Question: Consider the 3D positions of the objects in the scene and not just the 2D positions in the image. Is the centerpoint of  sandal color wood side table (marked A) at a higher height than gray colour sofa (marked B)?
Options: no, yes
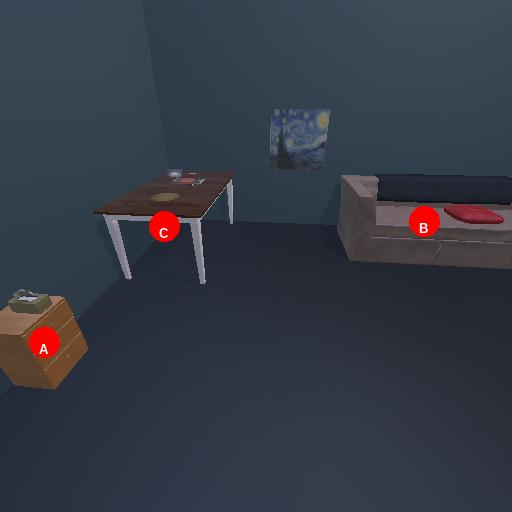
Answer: no